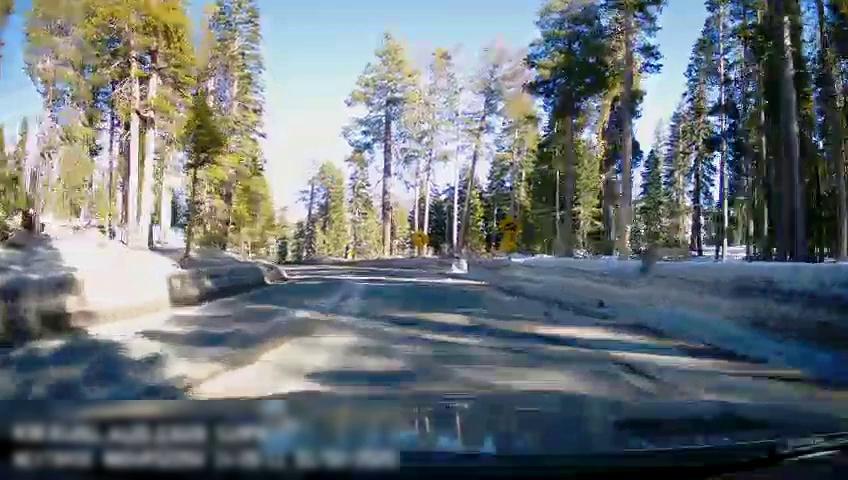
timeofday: Day
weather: Snowy
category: Drivable Space
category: Traffic | Signs
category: Traffic | Signs